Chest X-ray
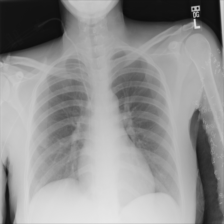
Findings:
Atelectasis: negative
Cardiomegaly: negative
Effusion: negative
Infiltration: negative
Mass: negative
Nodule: negative
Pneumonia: negative
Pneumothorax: negative
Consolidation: negative
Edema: negative
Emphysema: negative
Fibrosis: negative
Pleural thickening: negative
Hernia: negative